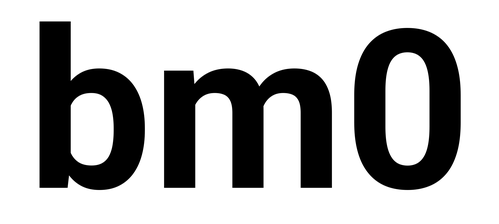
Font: Roboto_Bold